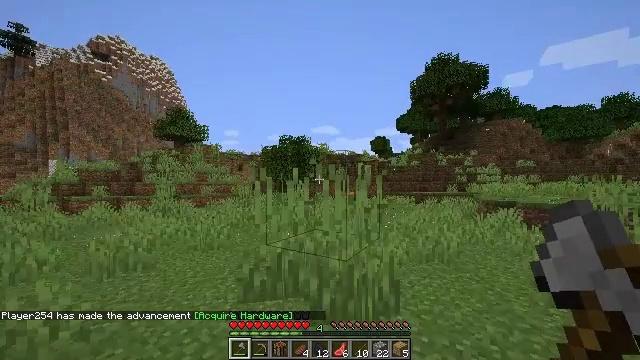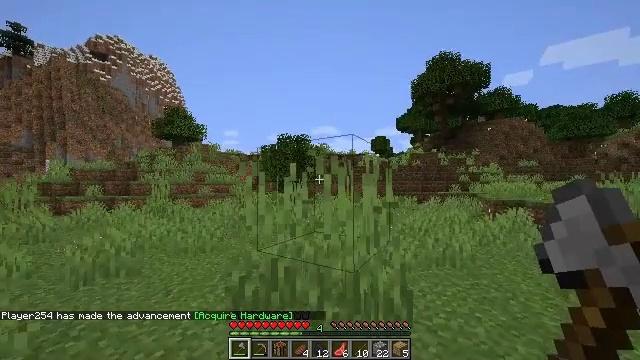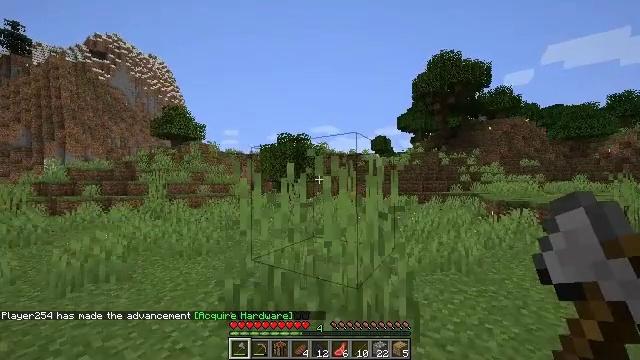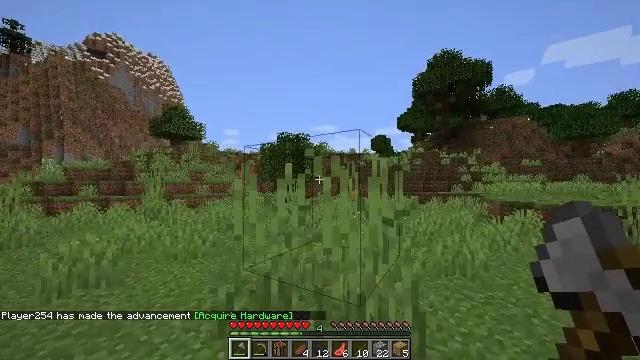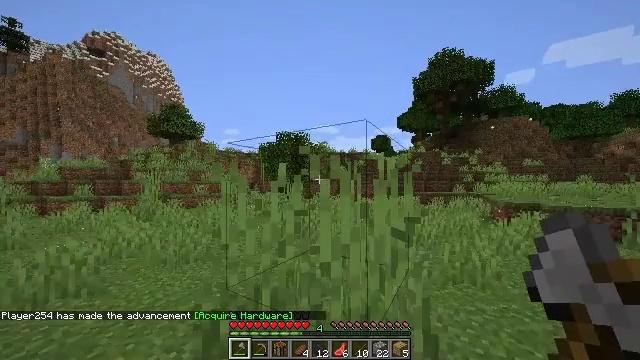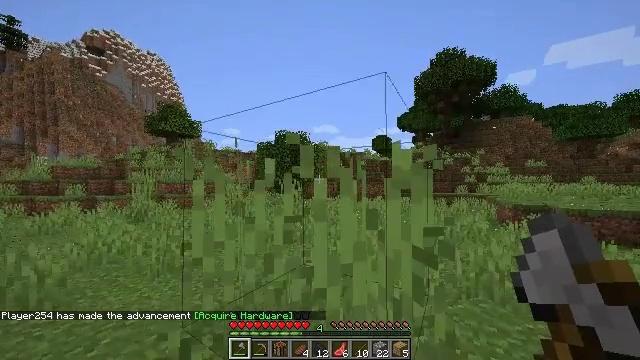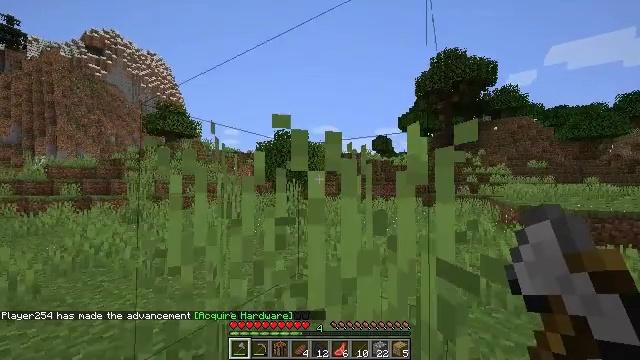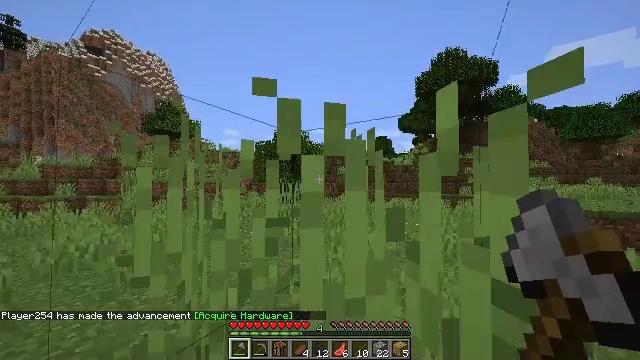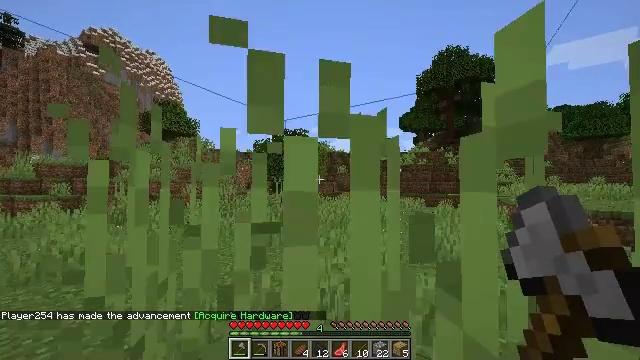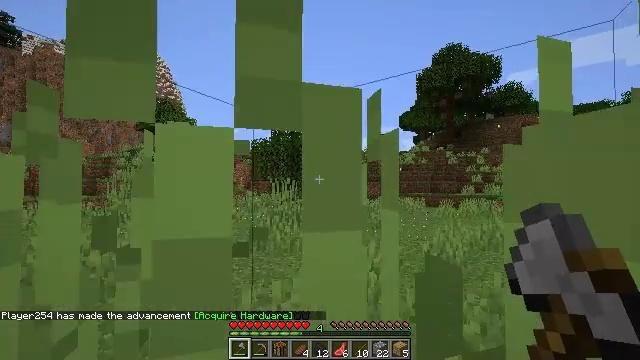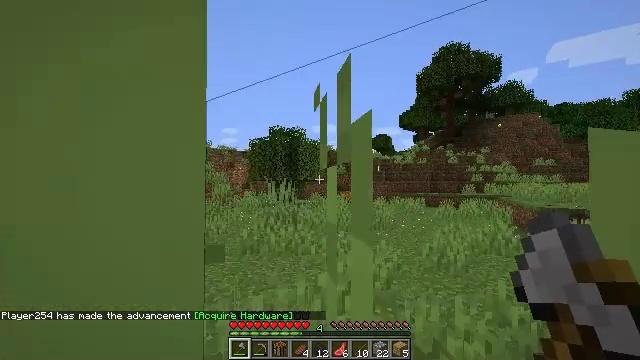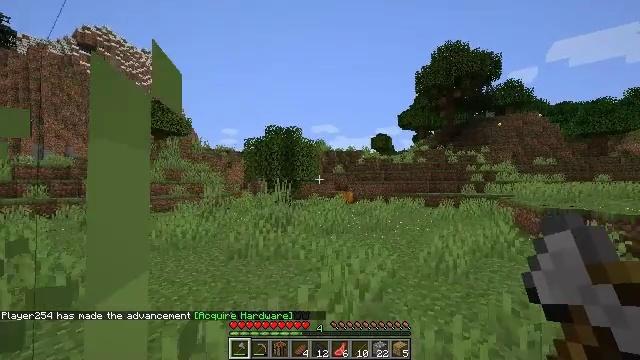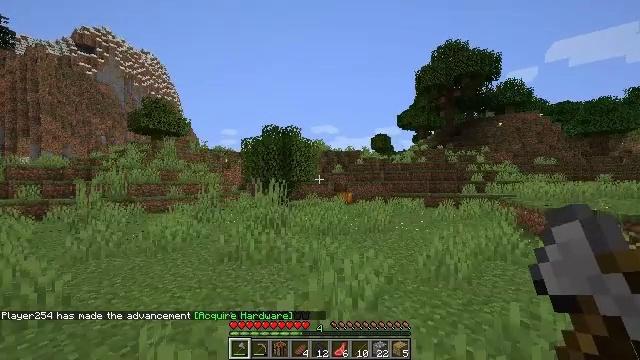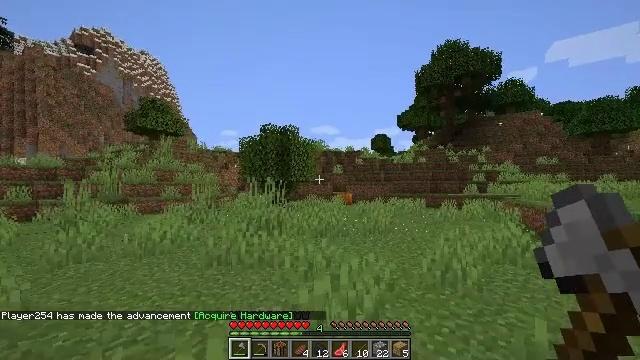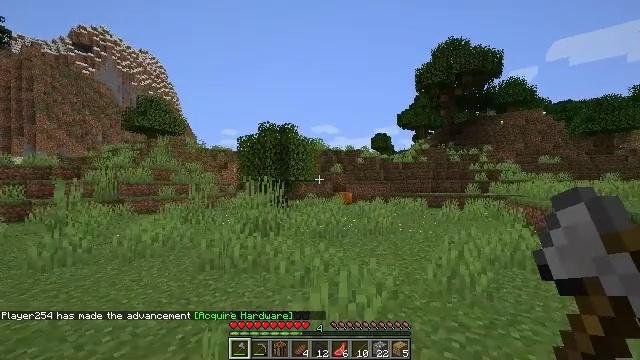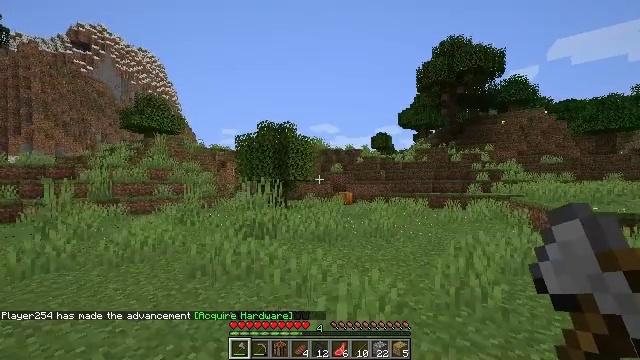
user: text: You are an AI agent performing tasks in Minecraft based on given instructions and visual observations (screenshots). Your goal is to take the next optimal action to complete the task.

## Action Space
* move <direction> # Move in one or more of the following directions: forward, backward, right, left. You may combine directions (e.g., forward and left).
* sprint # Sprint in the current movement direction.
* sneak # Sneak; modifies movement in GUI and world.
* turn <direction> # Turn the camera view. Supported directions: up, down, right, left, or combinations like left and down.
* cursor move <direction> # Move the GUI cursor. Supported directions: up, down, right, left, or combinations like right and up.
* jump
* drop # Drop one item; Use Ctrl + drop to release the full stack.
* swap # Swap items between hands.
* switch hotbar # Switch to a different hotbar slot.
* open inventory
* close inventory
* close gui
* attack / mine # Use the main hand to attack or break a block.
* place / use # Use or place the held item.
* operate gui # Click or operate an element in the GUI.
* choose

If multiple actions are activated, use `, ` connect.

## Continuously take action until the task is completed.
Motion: motion action
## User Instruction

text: Collect the pumpkin by holding left button.
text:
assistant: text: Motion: move forward, sprint
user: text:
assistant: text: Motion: move forward, sprint
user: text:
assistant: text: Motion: move forward, sprint
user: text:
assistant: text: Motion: move forward, sprint
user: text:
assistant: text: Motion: move forward, sprint
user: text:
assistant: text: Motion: move forward, sprint
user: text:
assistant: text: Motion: move forward, sprint
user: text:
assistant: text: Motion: move forward and move right, sprint
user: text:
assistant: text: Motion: move forward and move right, sprint
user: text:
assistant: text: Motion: move forward and move right, sprint
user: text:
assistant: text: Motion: move forward and move right, sprint
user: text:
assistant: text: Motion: move forward, sprint
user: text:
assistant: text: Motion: move forward, sprint
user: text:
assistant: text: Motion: move forward, sprint
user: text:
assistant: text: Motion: move forward, sprint
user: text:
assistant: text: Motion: move forward, sprint
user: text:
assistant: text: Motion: move forward, sprint
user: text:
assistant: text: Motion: move forward, sprint
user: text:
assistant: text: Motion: move forward, sprint
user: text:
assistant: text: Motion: move forward, sprint
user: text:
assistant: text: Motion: move forward, sprint
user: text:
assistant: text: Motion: move forward, sprint
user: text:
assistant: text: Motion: move forward, sprint
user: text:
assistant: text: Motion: move forward, sprint
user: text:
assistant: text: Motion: move forward, sprint
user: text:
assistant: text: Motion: move forward, sprint
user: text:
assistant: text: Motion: move forward, sprint
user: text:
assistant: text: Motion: move forward, sprint
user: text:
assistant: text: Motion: move forward, sprint
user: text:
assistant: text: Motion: move forward, sprint